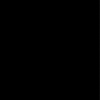
Label: dusty